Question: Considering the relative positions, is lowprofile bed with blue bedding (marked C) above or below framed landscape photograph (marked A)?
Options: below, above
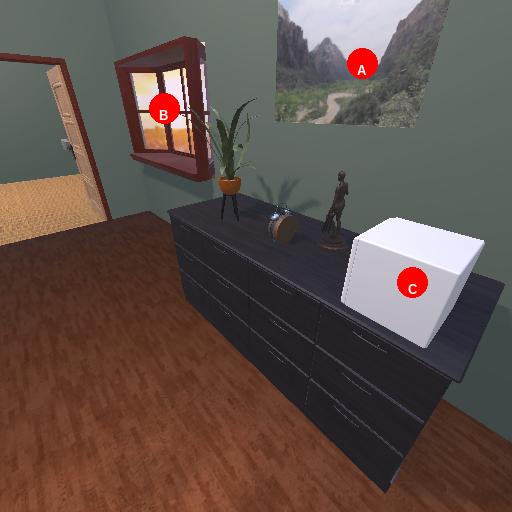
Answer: below